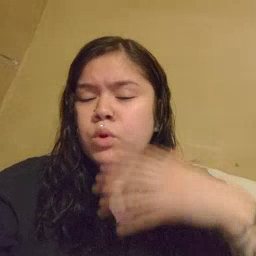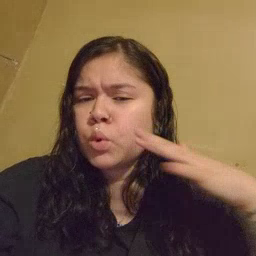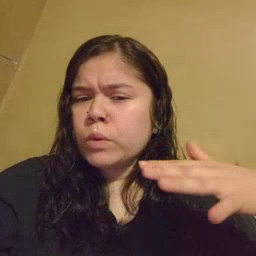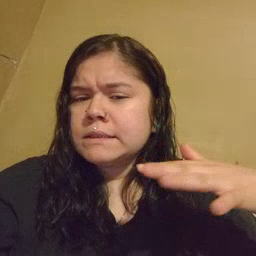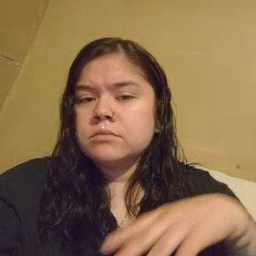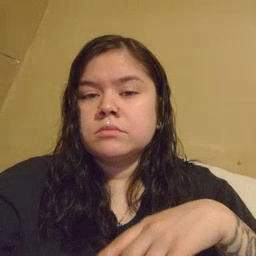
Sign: noisy